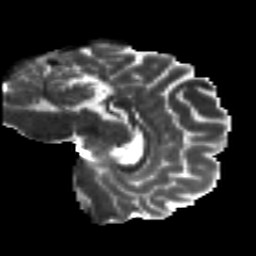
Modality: T2w
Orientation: sagittal
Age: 27
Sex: male
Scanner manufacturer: siemens
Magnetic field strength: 3 T
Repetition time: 8.8 s
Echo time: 0.085 s